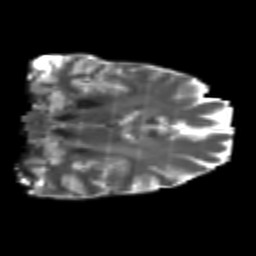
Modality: T2w
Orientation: coronal
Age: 38
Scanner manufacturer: philips
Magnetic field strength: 3 T
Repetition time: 8.584 s
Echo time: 0.1273 s